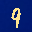
Label: 9